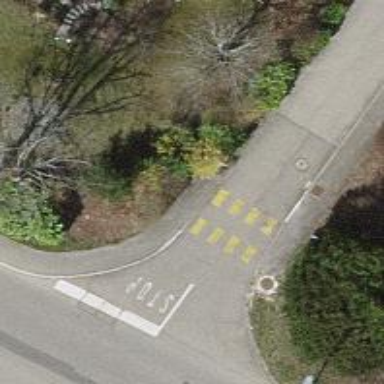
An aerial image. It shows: Uncontrolled crossing on the road.